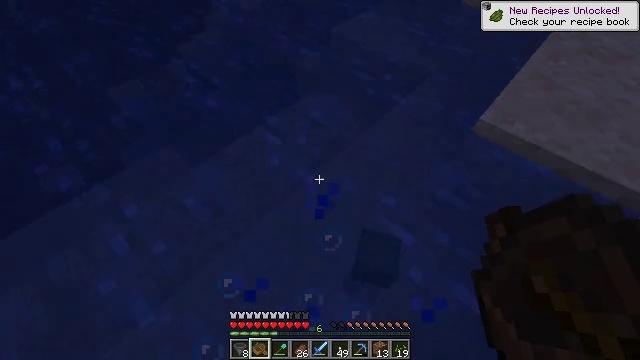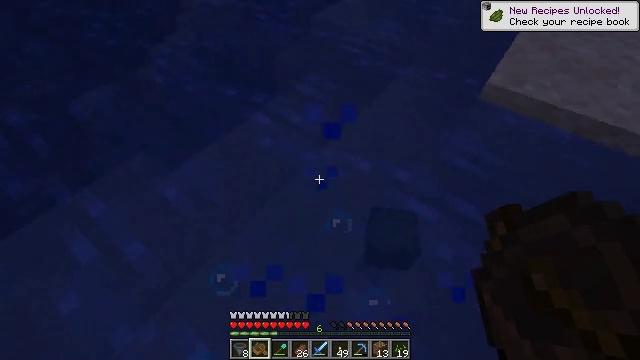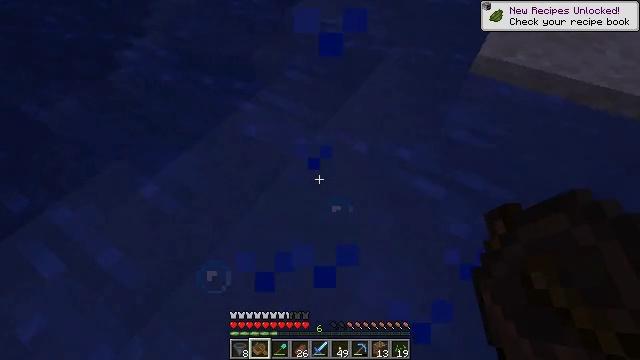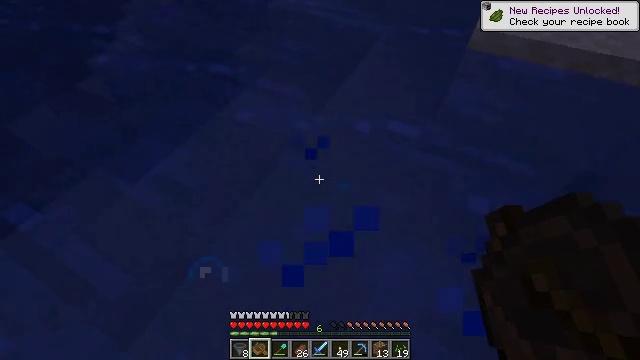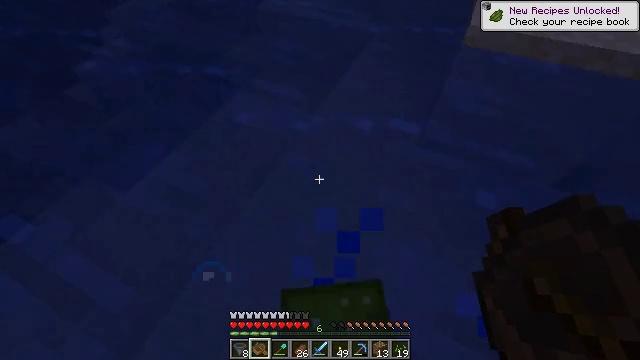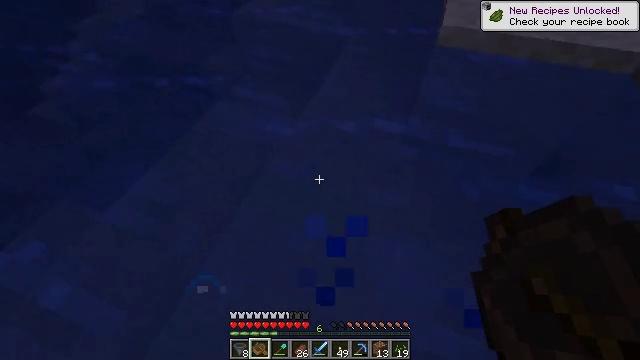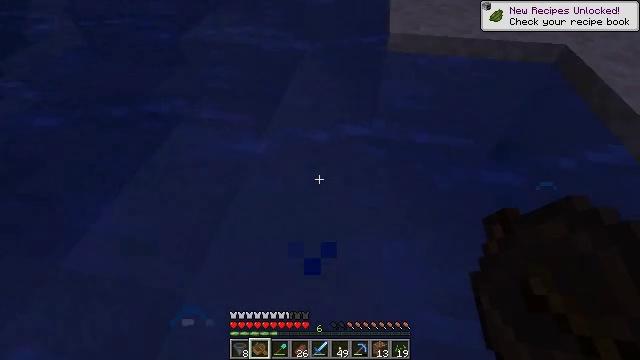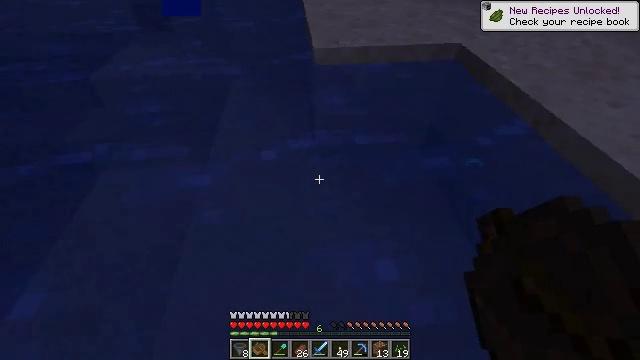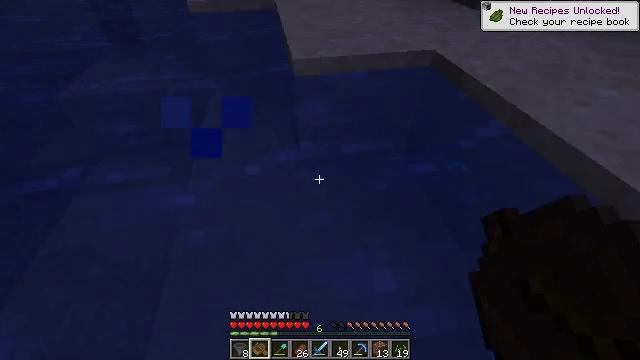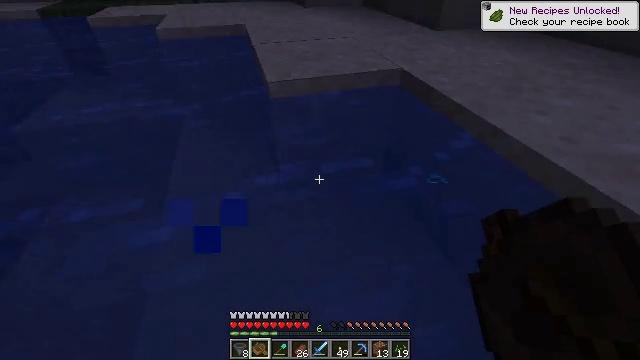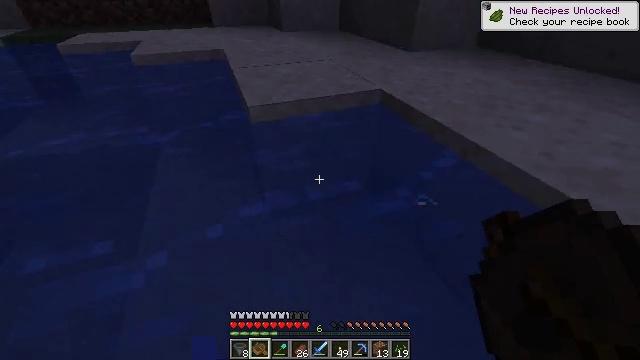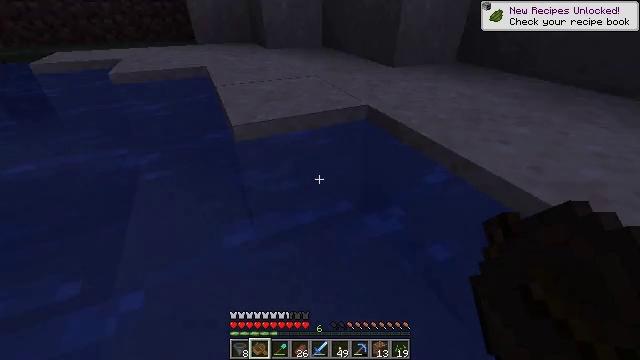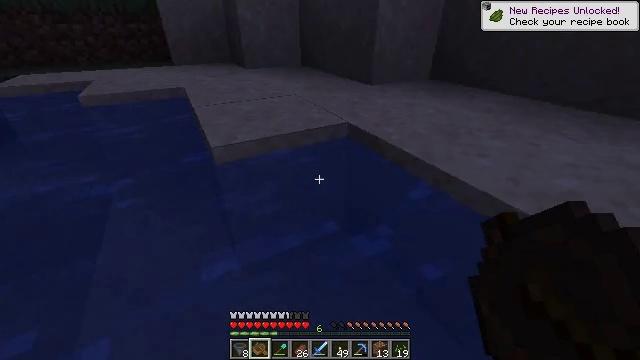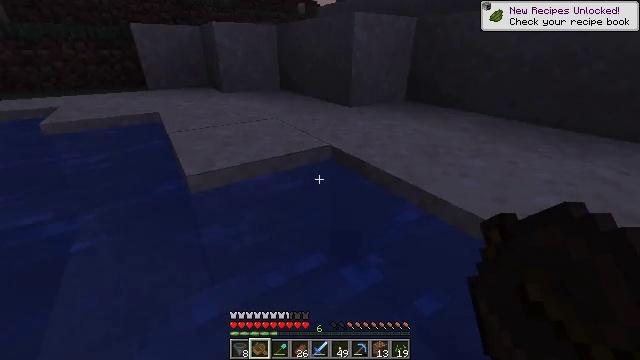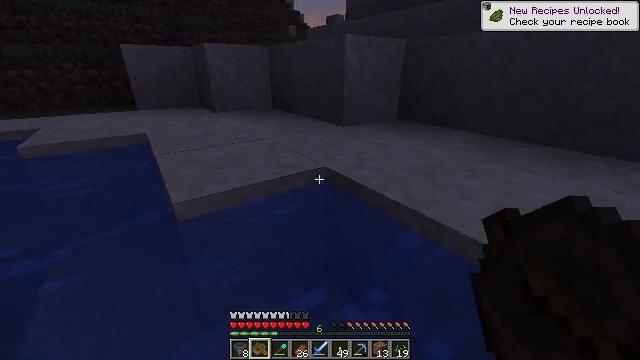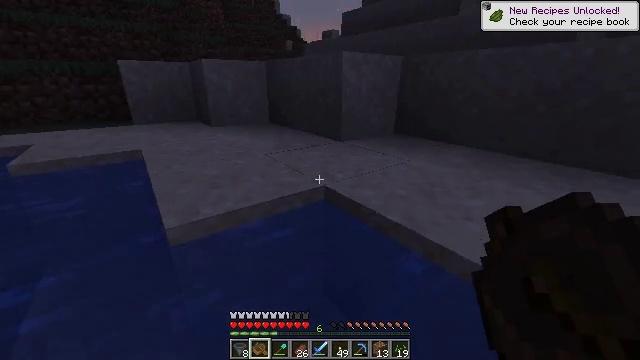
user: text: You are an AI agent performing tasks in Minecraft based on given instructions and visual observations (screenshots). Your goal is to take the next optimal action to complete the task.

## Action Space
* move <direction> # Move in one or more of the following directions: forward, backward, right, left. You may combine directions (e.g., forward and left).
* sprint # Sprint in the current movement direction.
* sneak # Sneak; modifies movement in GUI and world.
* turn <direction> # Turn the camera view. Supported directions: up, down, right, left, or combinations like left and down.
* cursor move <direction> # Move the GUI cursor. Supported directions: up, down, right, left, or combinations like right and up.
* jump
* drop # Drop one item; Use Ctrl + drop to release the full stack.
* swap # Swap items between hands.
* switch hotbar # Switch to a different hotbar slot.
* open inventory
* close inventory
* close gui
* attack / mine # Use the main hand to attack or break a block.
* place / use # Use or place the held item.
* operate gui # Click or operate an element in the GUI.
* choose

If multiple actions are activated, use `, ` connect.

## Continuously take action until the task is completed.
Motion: motion action
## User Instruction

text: Get cactus from the sandy areas.
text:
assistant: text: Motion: turn right
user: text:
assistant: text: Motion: turn right
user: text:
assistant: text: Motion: turn right
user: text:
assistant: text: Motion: turn right
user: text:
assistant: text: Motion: turn right
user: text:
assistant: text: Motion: turn right and up
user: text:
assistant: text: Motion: move forward, turn right and up
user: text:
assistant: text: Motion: move forward, turn right and up
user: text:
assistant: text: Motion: move forward, turn right and up
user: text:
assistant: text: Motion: move forward, turn right and up
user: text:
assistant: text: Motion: move forward, turn right and up
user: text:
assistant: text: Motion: move forward, turn right and up
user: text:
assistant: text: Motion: move forward, turn right and up
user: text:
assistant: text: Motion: move forward, turn right and up, jump
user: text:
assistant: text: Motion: move forward, turn up, jump
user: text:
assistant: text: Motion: move forward, turn up, jump
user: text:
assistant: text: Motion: move forward, jump
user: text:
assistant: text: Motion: move forward, jump
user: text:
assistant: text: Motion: move forward, jump
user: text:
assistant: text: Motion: move forward, turn left and up, jump
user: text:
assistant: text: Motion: move forward, turn left and up, jump
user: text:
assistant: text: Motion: move forward, turn left and up, jump
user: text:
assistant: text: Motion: move forward, turn left and up, jump
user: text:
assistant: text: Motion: move forward, turn left and up, jump
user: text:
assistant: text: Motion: move forward, sprint, turn up, jump
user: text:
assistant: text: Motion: move forward, sprint, turn up, jump
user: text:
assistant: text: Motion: move forward, sprint, turn up, jump
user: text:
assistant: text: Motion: move forward, sprint, jump
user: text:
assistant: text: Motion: move forward, sprint, jump
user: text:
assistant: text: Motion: move forward, sprint, jump